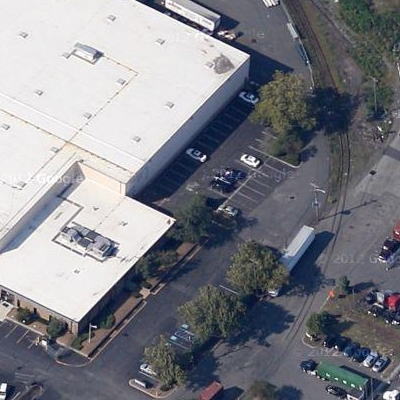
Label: Industry